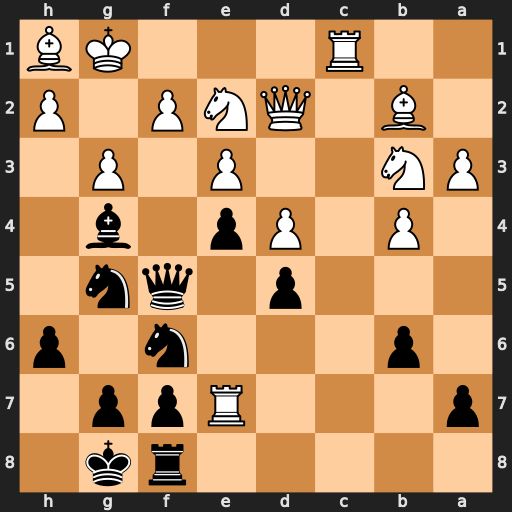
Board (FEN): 5rk1/p3Rpp1/1p3n1p/3p1qn1/1P1Pp1b1/PN2P1P1/1B1QNP1P/2R3KB
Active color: b
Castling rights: -
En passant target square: -
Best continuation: Nh3+ Kf1 Qxf2#